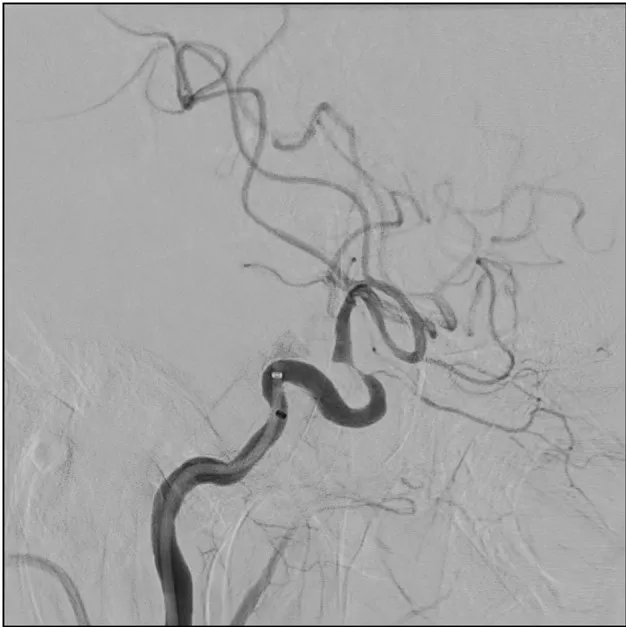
This is the stenotic lesion in the internal carotid artery in case number 3.
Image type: radiology (mri)